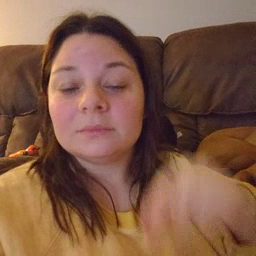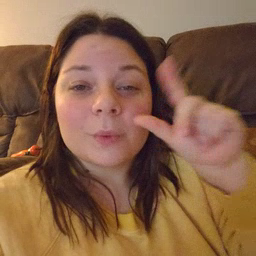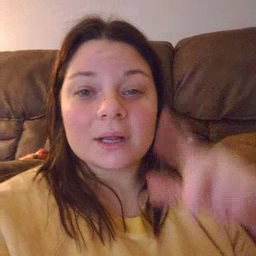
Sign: awake